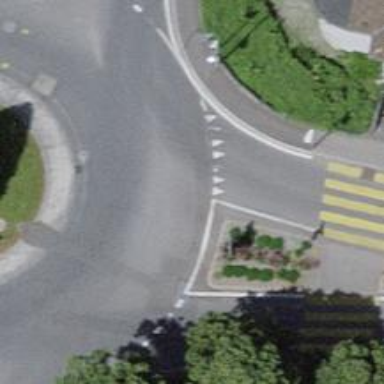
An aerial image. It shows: Secondary road made of asphalt leading to roundabout.